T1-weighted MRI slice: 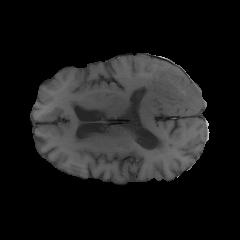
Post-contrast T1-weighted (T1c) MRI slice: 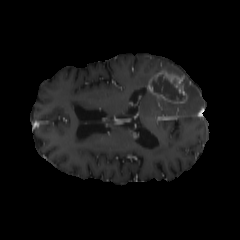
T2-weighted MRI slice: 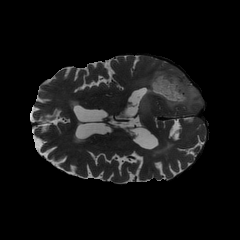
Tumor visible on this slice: yes